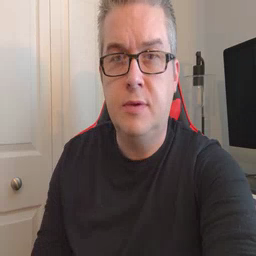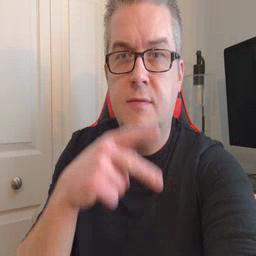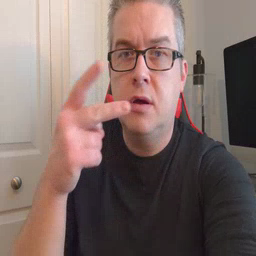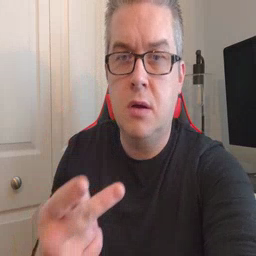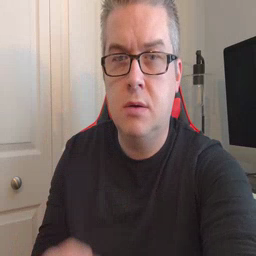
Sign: fall